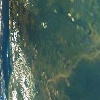
Label: land